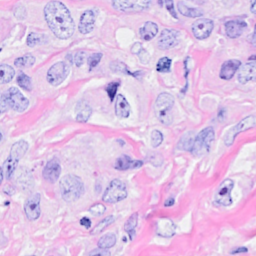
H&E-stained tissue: Breast